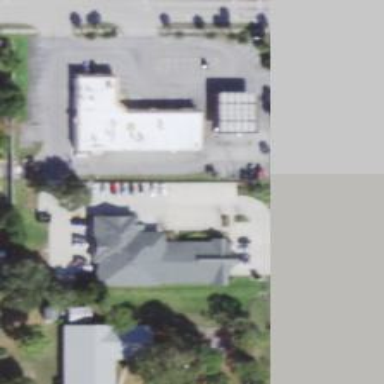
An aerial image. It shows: Convenience shop.